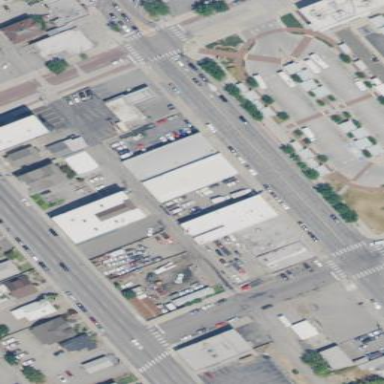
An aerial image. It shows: Commercial area.